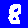
Digit: 8